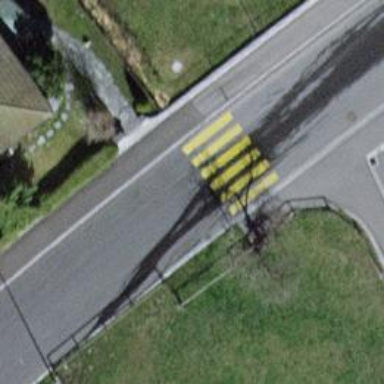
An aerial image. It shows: Uncontrolled crossing on the road.